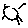
Label: sun